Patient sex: F
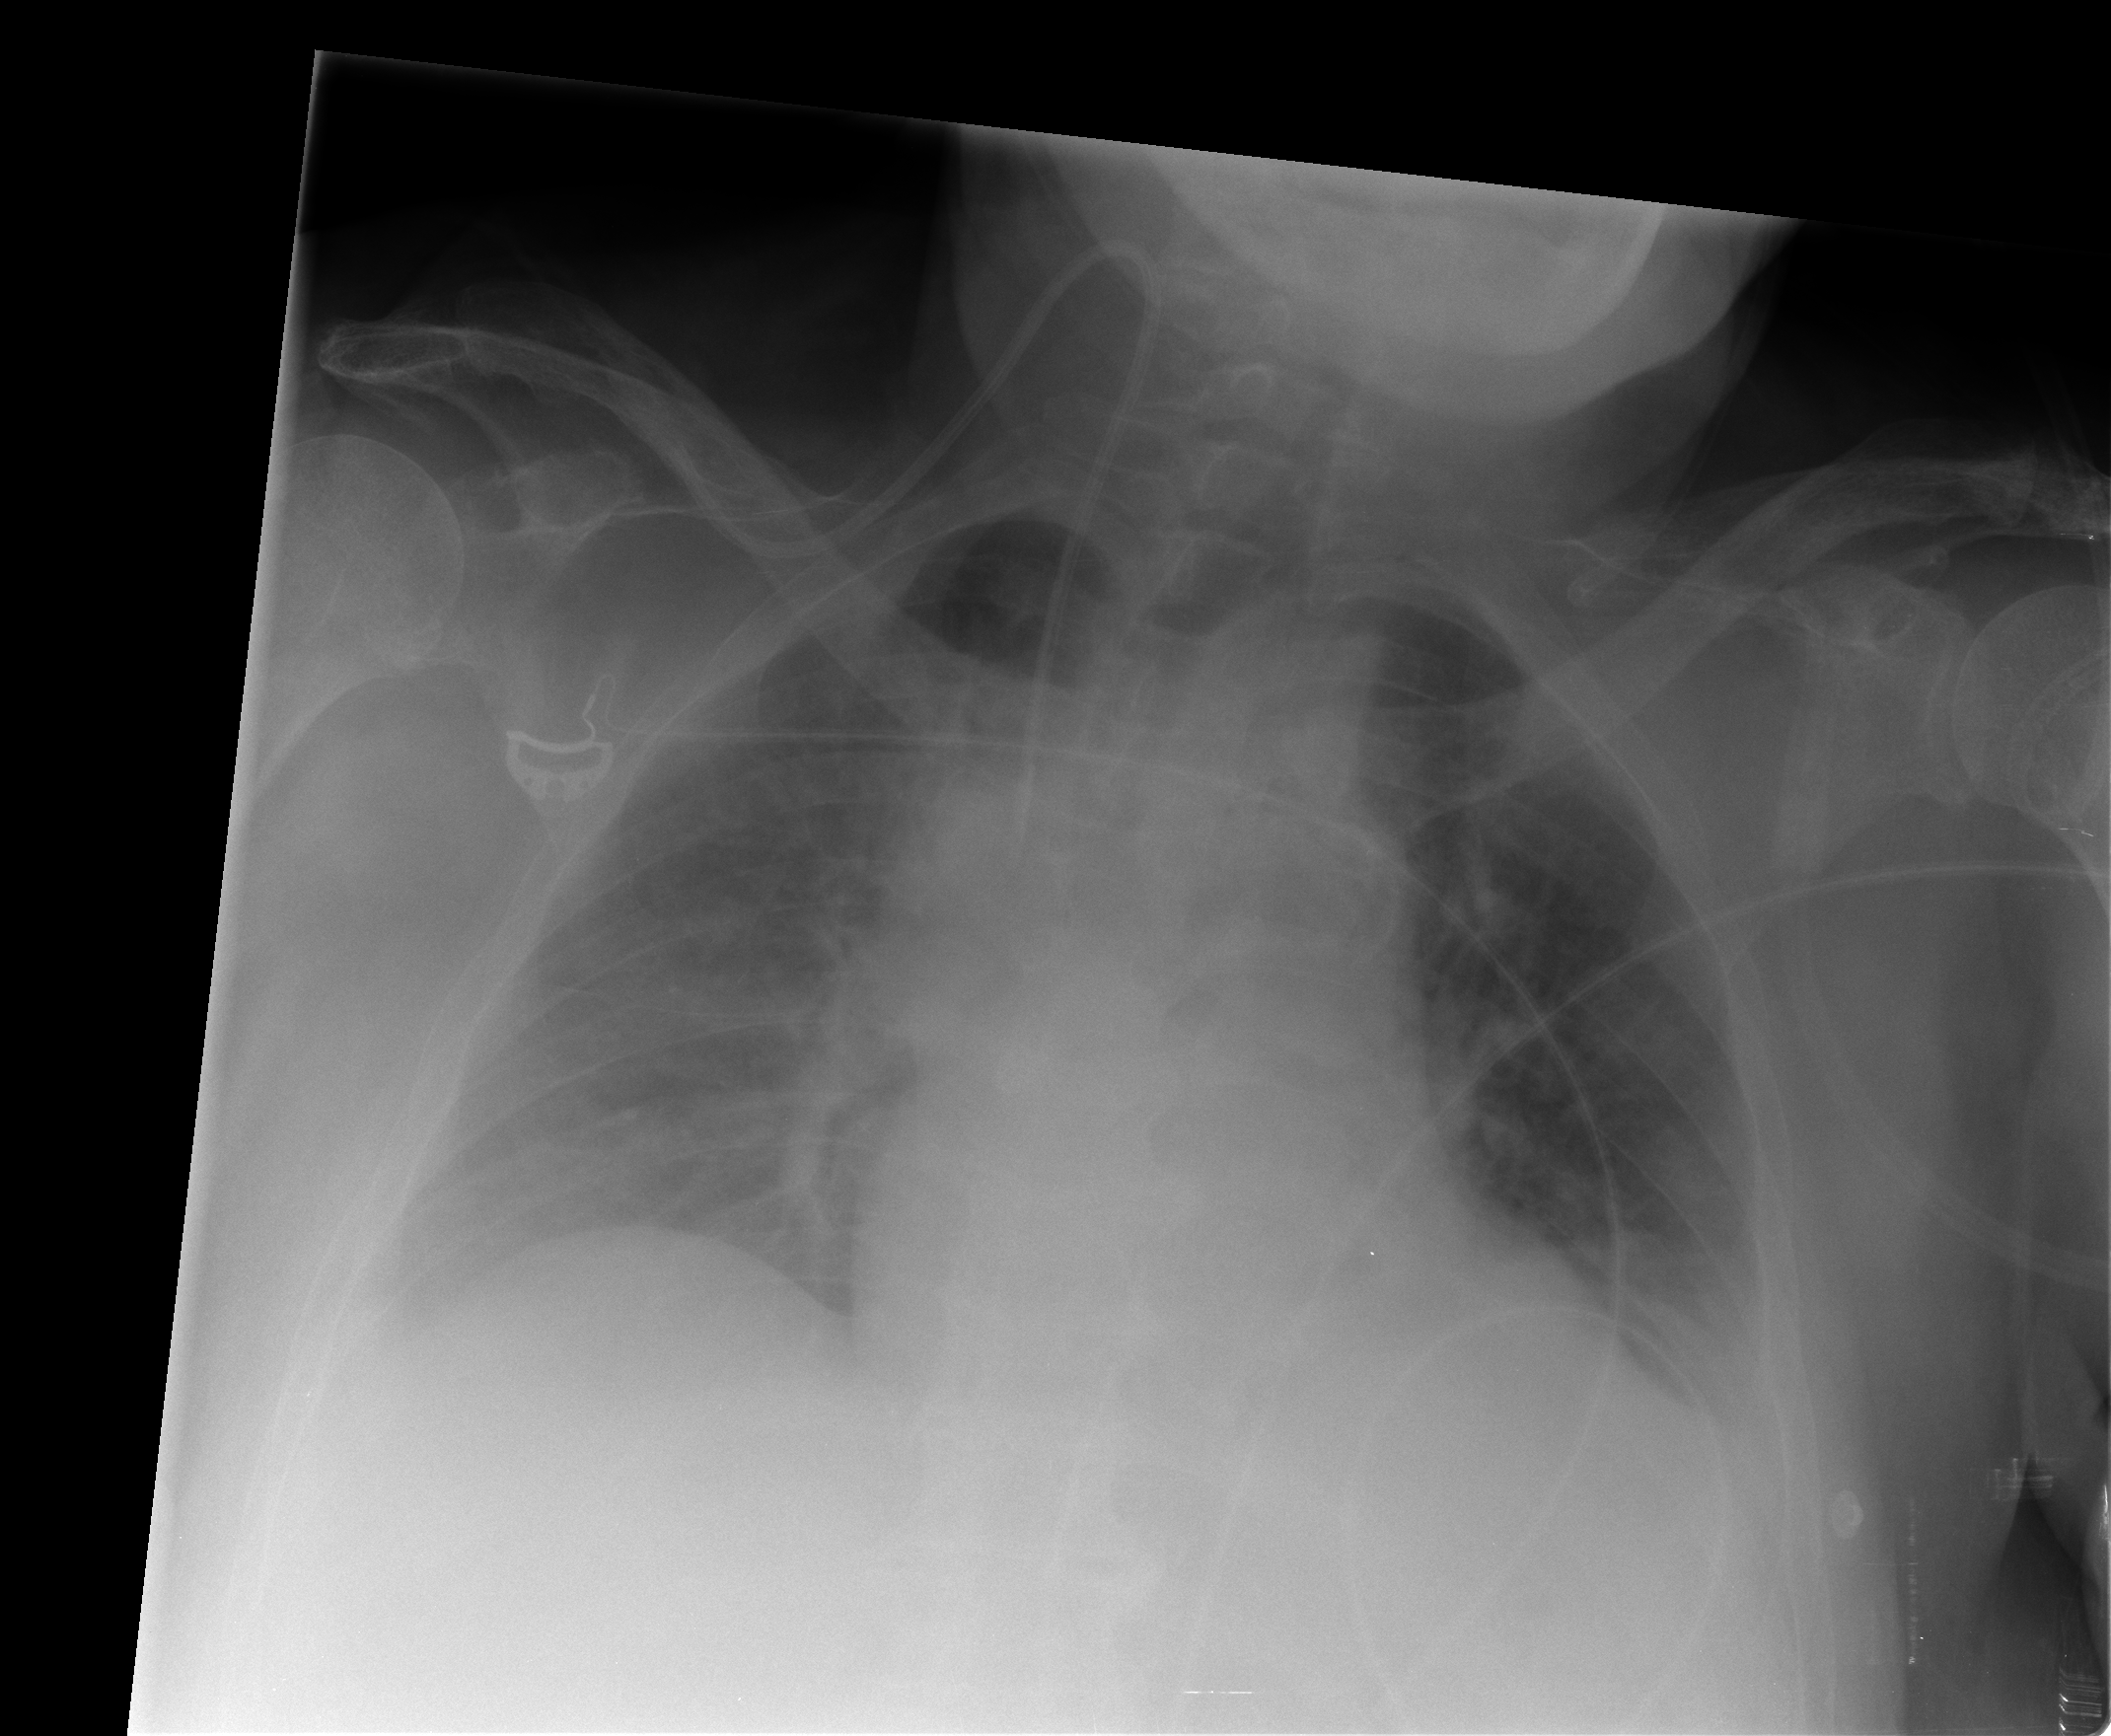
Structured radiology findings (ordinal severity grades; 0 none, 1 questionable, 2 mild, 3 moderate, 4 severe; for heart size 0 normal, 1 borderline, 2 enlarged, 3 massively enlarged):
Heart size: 1
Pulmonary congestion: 2
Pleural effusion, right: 1
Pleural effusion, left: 2
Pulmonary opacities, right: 0
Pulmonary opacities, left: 0
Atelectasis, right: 2
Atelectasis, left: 2